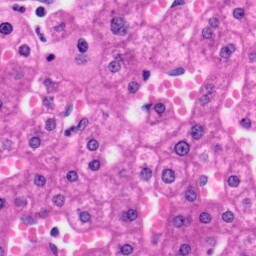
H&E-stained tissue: Liver